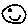
Label: smiley face